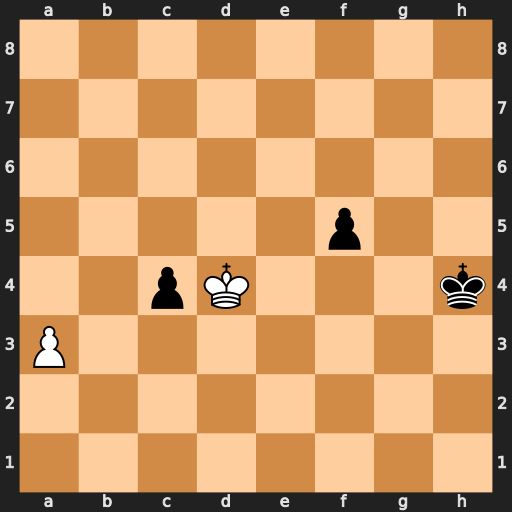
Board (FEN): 8/8/8/5p2/2pK3k/P7/8/8
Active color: w
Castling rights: -
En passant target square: -
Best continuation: a4 c3 Kxc3